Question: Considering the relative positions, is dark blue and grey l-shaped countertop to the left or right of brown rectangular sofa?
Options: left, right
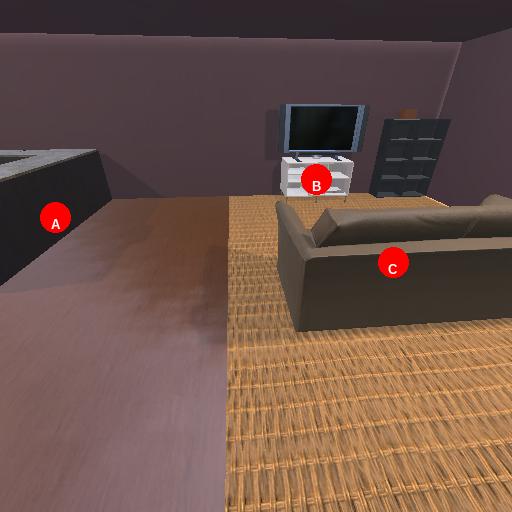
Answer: left